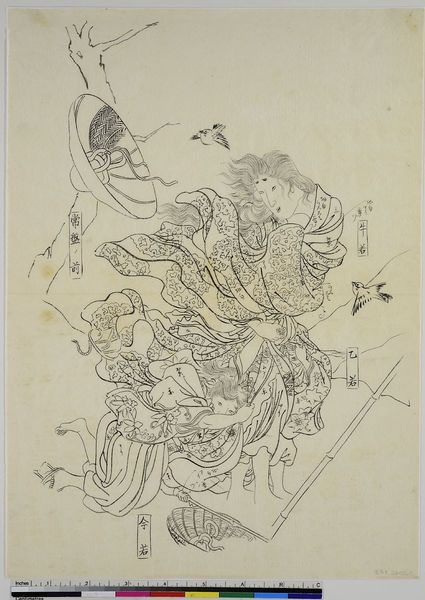
Künstler: Utagawa Kuniyoshi
Standort: Hamburg
Institution: Museum für Kunst und Gewerbe Hamburg
Schlagwörter: vogel, hut, wind, kind, mutter, kinder, papier, tusche, winde, adlige, zeit, skizzen, sohn, tuschzeichnung, pinselzeichnung, kinderbild, edelfrau, edelleute, edo, kinderdarstellung, rittertum, vögel, adel und patriziat